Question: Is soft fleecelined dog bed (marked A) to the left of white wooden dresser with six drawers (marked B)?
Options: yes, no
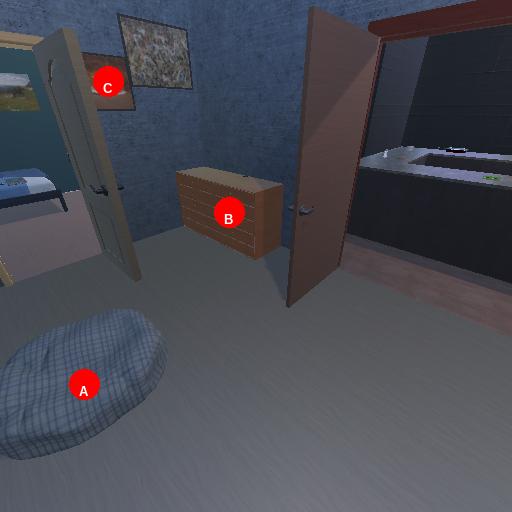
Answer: yes